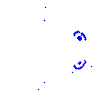
Particle: pion